Field crop: maize
Growth stage: 2
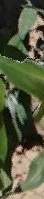
Species: maize